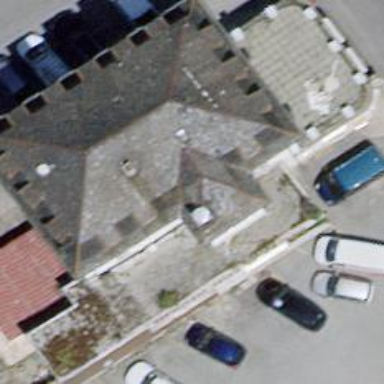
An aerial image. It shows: Fast food restaurant in building.